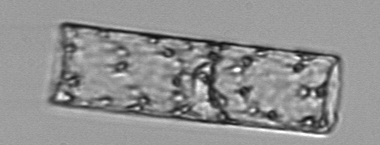
Label: Guinardia_flaccida